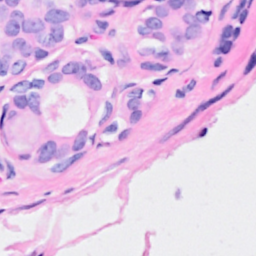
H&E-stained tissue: Breast